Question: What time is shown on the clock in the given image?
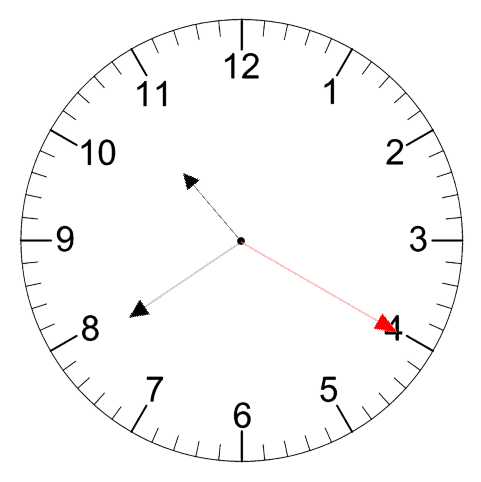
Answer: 10:39:20